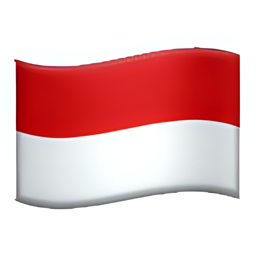
Name: flag for indonesia
Emoji: 🇮🇩
Group: Flags
Sub-group: country-flag